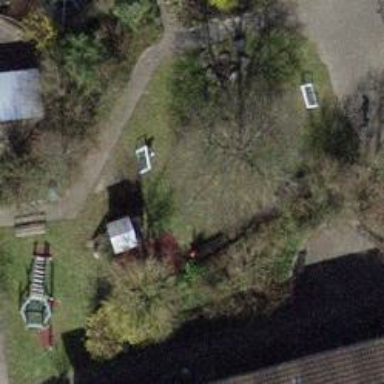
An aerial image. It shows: Playground area for leisure land.